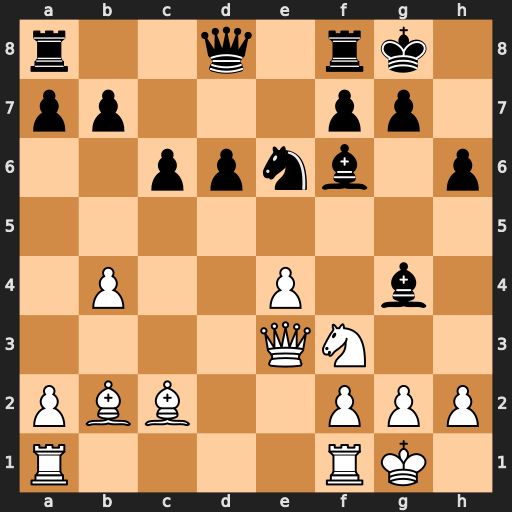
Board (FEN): r2q1rk1/pp3pp1/2ppnb1p/8/1P2P1b1/4QN2/PBB2PPP/R4RK1
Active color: w
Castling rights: -
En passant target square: -
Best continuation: e5 Bxe5 Nxe5